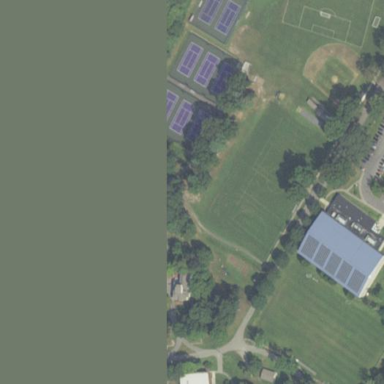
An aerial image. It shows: Recreation ground.